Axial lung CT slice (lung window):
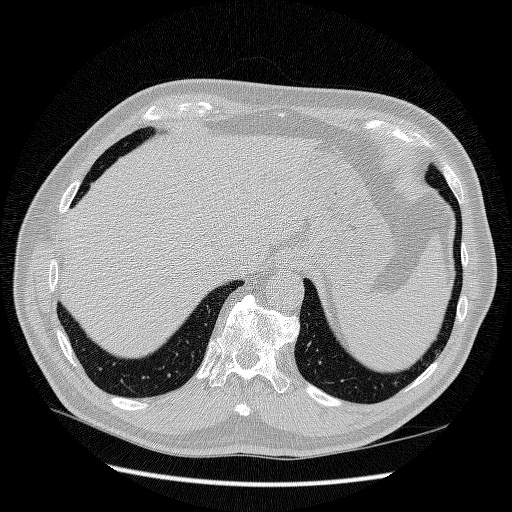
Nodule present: no